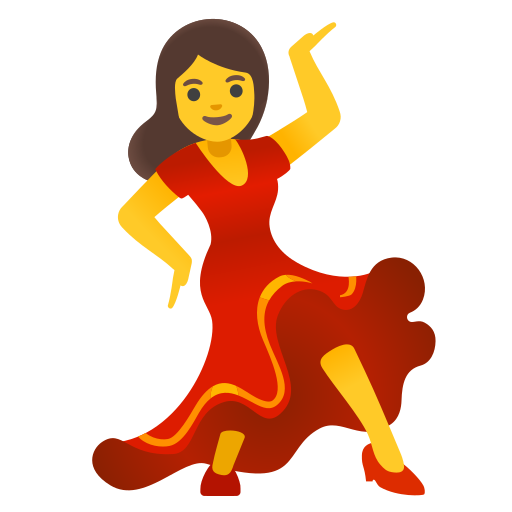
Emoji: 💃